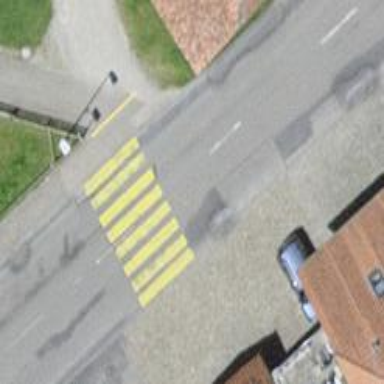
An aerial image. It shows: Uncontrolled crossing on the road.